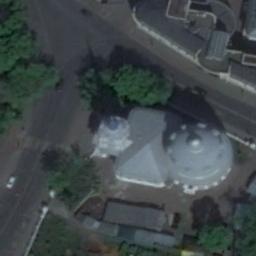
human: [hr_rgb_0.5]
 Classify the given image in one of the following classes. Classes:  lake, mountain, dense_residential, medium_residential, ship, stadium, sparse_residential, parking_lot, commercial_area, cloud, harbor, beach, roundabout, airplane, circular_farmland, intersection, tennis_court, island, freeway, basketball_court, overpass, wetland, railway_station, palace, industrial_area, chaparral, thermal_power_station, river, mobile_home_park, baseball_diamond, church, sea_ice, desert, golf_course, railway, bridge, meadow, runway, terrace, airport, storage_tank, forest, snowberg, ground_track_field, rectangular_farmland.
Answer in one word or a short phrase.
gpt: church